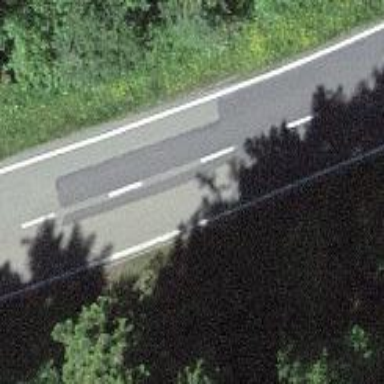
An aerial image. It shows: Tertiary road.